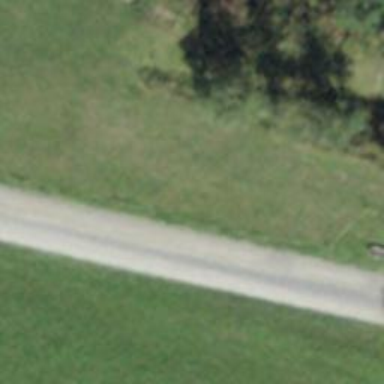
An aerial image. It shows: Brown bench.